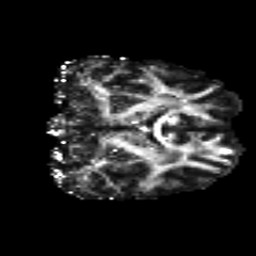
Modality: FA
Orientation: coronal
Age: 27
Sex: male
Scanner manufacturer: siemens
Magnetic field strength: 3 T
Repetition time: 8.8 s
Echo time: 0.085 s